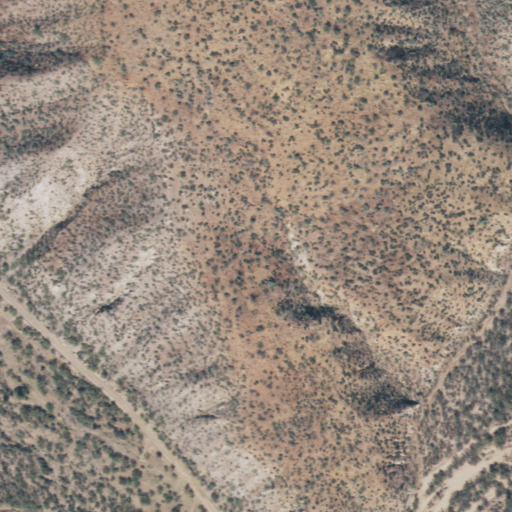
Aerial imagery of mountain in Arizona named Pottery Point containing only shrub